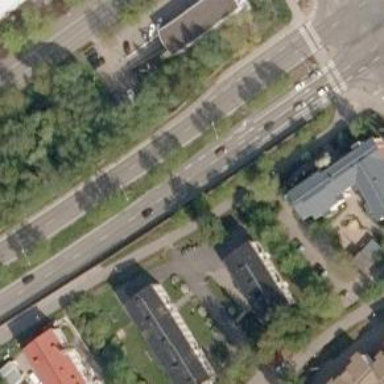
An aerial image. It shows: Primary road with asphalt surface.